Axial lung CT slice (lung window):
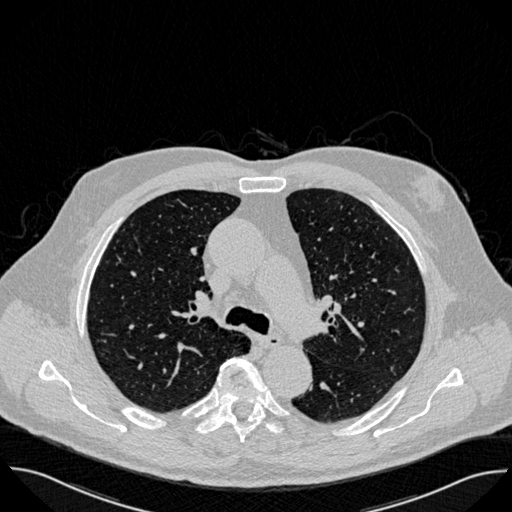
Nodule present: no